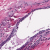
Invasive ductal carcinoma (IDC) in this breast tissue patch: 0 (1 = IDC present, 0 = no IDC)